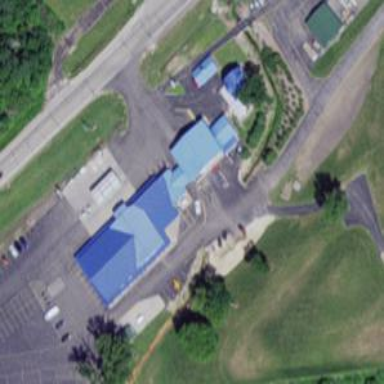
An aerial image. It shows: Convenience shop.